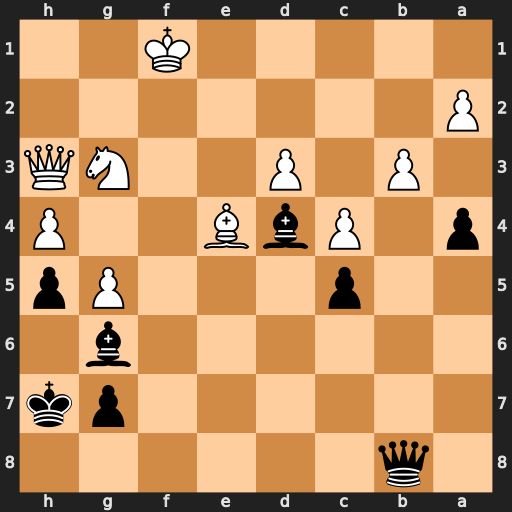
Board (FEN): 1q6/6pk/6b1/2p3Pp/p1PbB2P/1P1P2NQ/P7/5K2
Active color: b
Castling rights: -
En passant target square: -
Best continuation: Qf4+ Ke2 Qe3+ Kd1 Bxe4